Question: I am not a huge fan of interface builder but I am trying to create a UIButton that would highlight when touched. I was thinking the whole button to reverse. I see this property 'reverses on highlight' but what it does is to reverse the text. I want the whole button to reverse color.
This is how I have it now:

This is a green button with rounded corners. Is there a way to make the whole button to reverse from interface builder?
This is an iOS 7 only project.
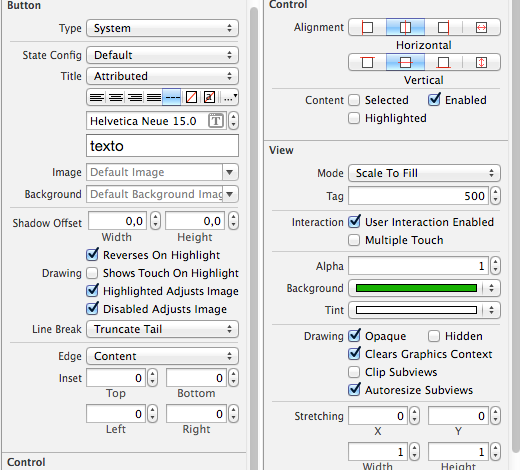
Answer: If you want to keep things inside interface builder, I believe your only option is to configure different background images for each button state. I had the same problem and couldn't find a way to use different 'UIColor's for different button states. If your button style is really minimal, you could potentially use 1x1 pngs and apply rounded corners using Quartz directly in code.
In my case, I ended up creating a custom subclass of 'UIButton' with a setter to configure different colors/text colors and shadows for each state (I used an enum to map different button "themes").